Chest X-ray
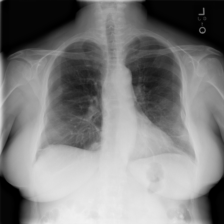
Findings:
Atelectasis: positive
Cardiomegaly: negative
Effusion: negative
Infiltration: negative
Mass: negative
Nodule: negative
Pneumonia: negative
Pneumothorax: negative
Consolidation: negative
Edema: negative
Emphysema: negative
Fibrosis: negative
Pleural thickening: negative
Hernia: negative